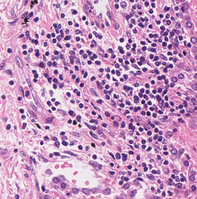
Tumor epithelial tissue: no
Tumor-associated stroma tissue: yes
Normal tissue: no